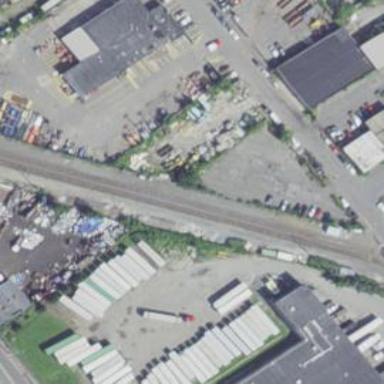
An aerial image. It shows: Abandoned railway spur.